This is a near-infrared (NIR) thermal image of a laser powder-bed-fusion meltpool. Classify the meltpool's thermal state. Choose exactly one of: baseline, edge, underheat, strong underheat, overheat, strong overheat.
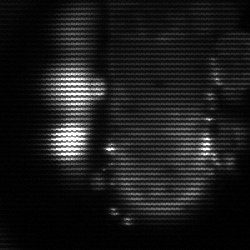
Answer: strong underheat